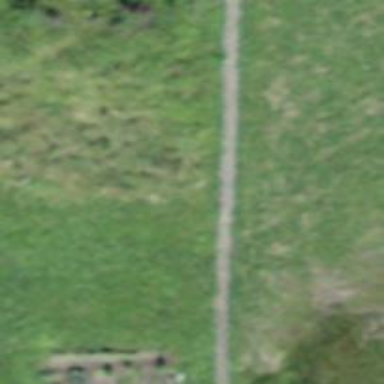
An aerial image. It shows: Path.